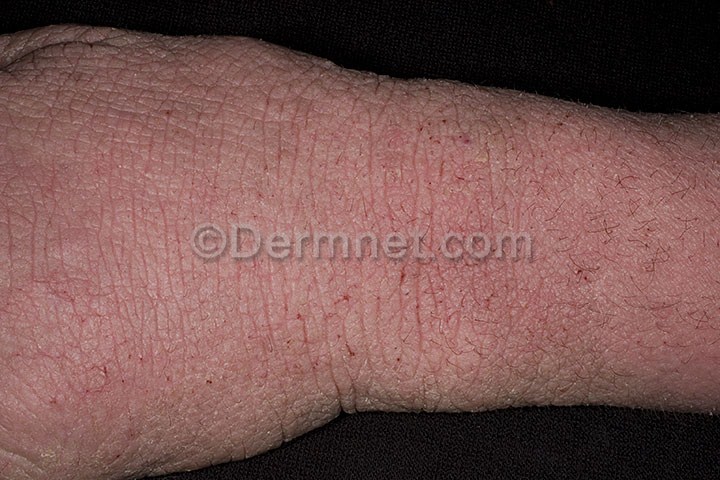
Disease: Atopic Dermatitis Photos